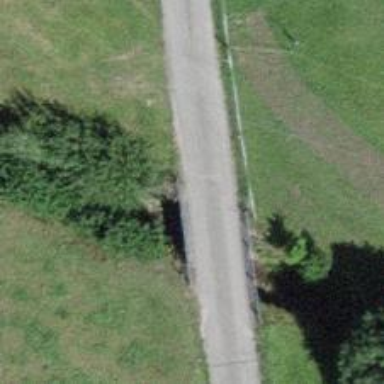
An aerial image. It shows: Unclassified road on bridge.